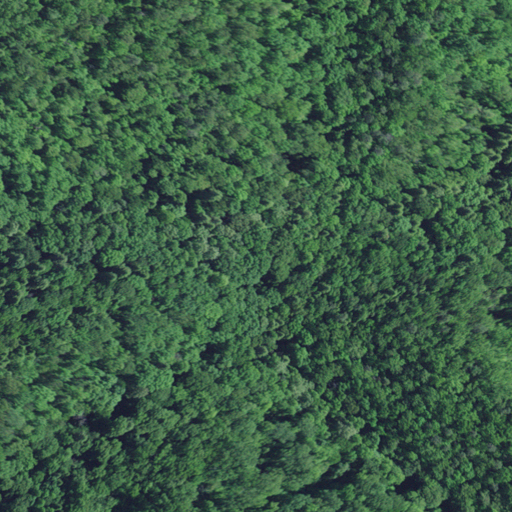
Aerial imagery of valley in Kentucky named Deadmans Hollow containing deciduous forest, mixed forest, and open development